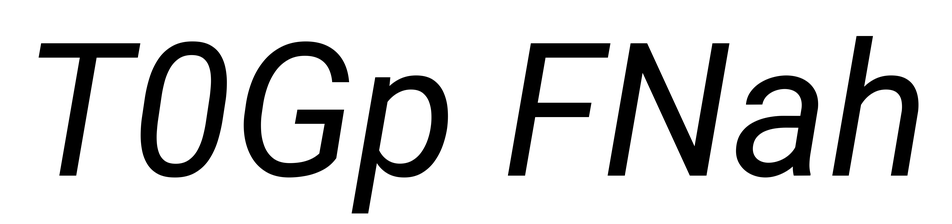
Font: Roboto-Italic_Italic